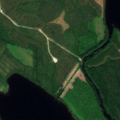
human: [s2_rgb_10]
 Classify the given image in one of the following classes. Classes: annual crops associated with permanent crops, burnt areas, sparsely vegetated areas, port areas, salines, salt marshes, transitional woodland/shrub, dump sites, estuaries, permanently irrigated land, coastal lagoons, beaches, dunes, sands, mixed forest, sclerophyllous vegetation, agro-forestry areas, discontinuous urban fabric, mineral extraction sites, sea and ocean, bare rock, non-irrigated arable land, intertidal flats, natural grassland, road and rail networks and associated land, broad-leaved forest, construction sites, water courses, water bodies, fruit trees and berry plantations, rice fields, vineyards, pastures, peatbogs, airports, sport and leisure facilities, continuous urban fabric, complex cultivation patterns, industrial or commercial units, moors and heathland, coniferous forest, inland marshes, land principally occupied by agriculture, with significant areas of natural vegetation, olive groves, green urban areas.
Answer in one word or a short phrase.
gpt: coniferous forest, mixed forest, water bodies